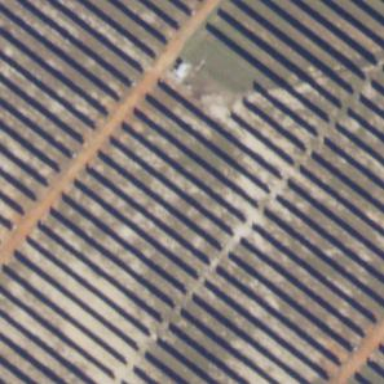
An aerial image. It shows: Solar power generator using photovoltaic panels.